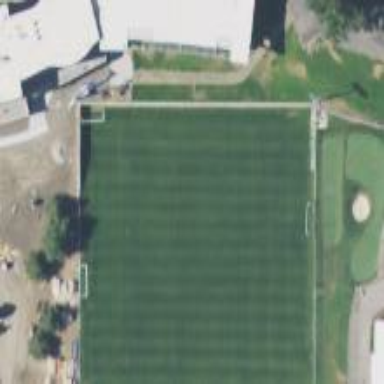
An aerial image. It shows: Soccer pitch with grass surface for leisure land.